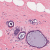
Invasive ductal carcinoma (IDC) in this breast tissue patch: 0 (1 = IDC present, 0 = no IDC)